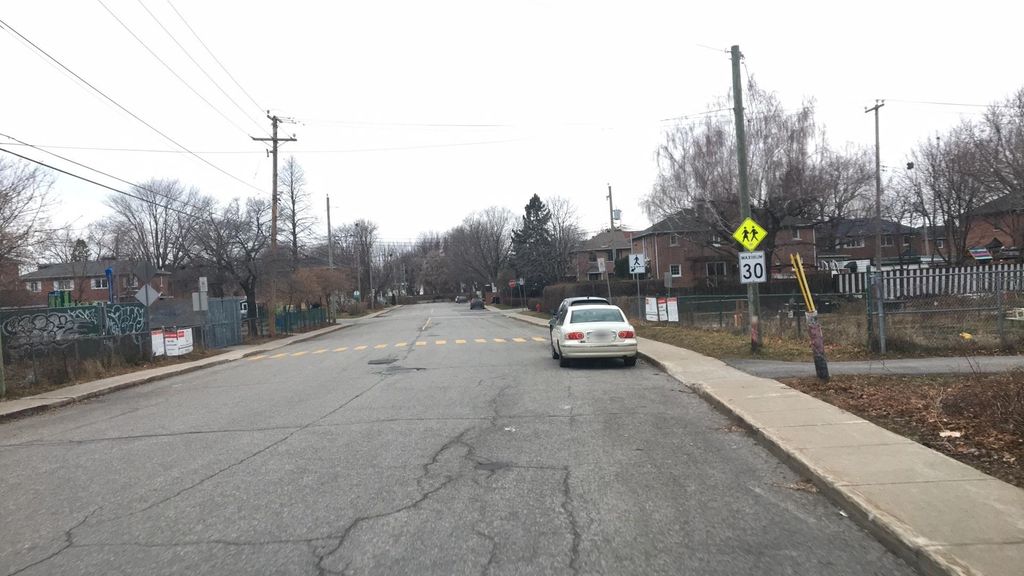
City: montreal